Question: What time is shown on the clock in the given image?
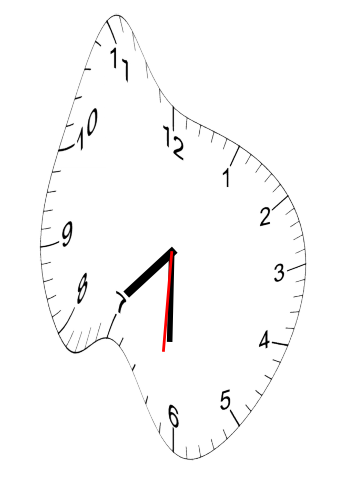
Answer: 07:30:31